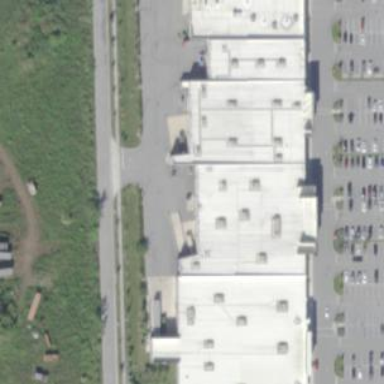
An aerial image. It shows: Retail building.